五年级 · 立体几何学
（2022 秋・偃师市期末）如图: 一块长方体橡皮正好能分割成两个相等的小正方体。已知这块长方体橡皮表面积是 $60 \mathrm{~cm}^{2}$, 那么其中一个正方体的表面积是（） $\mathrm{cm}^{2}$ 。

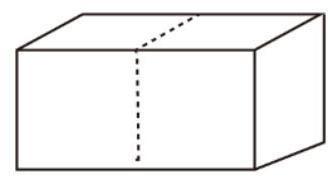
A. 24
B. 30
C. 33
D. 36

答案: D
解析: 解 $60 \div(12-2) \times 6$

$=6 \times 6$

$=36$ (平方厘米)

答: 每个小正方体的表面积是 36 平方厘米。

故选: D。